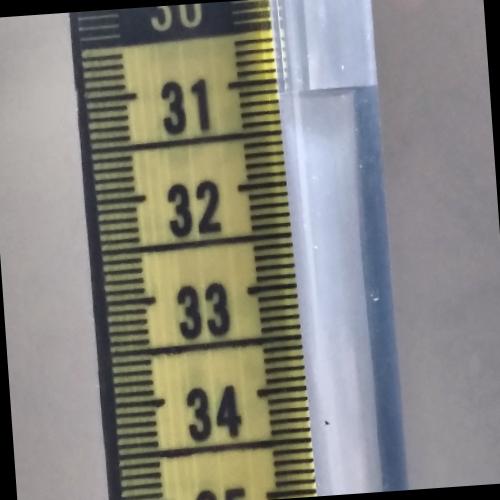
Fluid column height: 31.1 cm